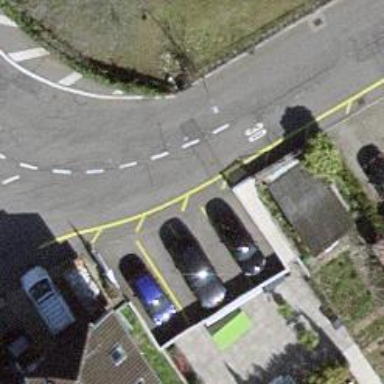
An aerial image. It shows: Residential road with asphalt surface.